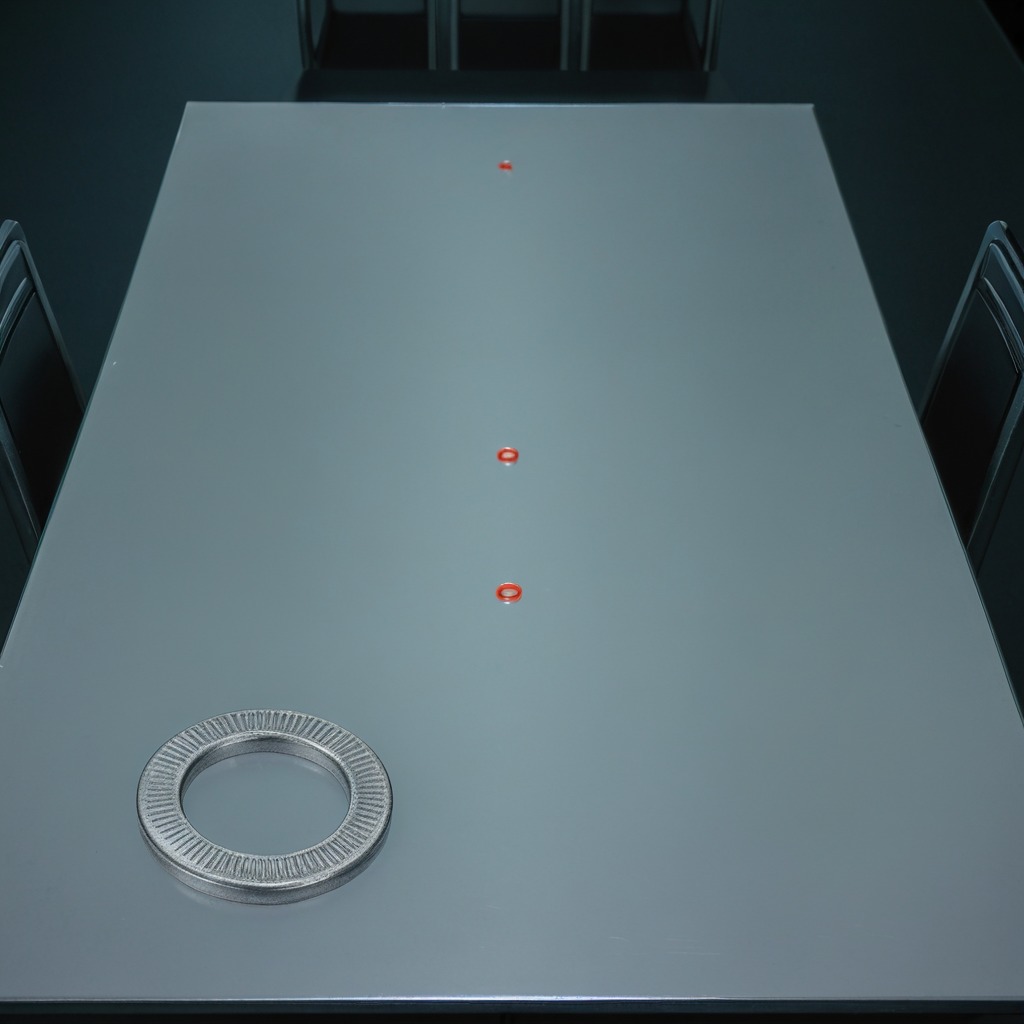
A flat metal washer is lying on the clean empty table in a railway signal maintenance room.